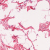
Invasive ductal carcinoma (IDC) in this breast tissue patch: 0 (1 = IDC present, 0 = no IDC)